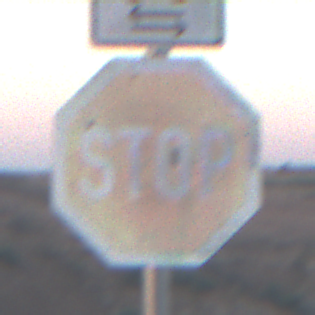
Verkehrszeichen: Stop
Zusatzzeichen oben: RichtungsangabeDurchPfeile9
Umgebung: Outdoor, Nature
Tageszeit: SunriseSunset
Wetter: Clear
Licht: Natural
Jahreszeit: NotSpecified
Kontrast: LowContrast